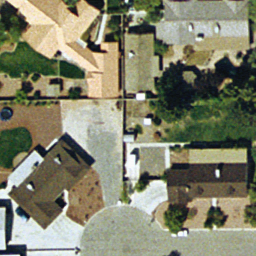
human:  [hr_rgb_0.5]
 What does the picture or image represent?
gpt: medium residential